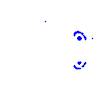
Particle: kaon